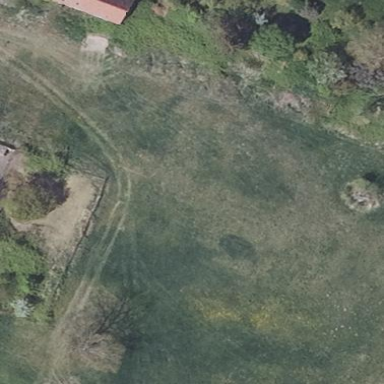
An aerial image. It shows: Beautiful meadow.